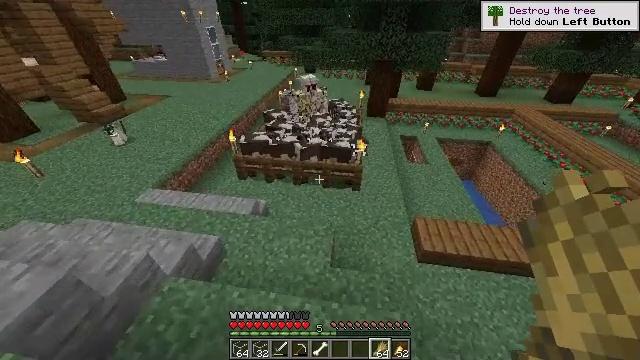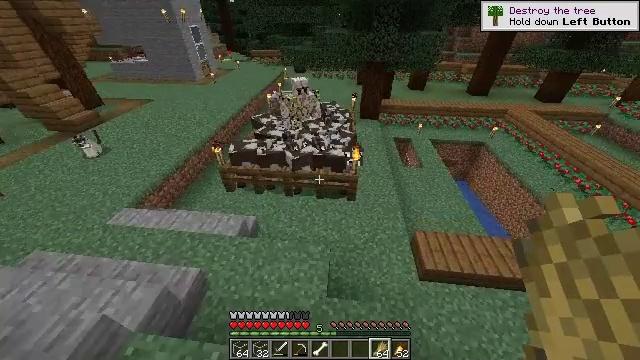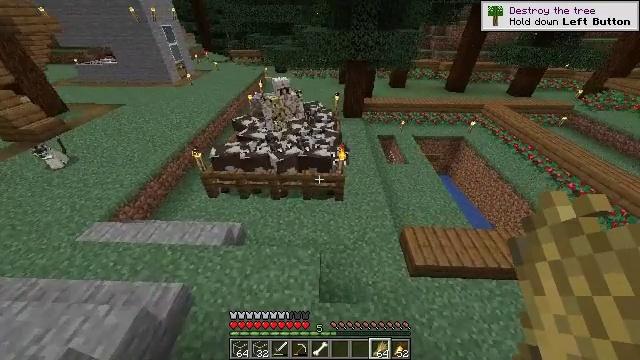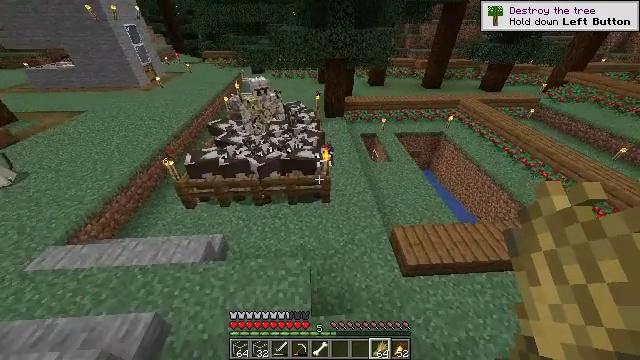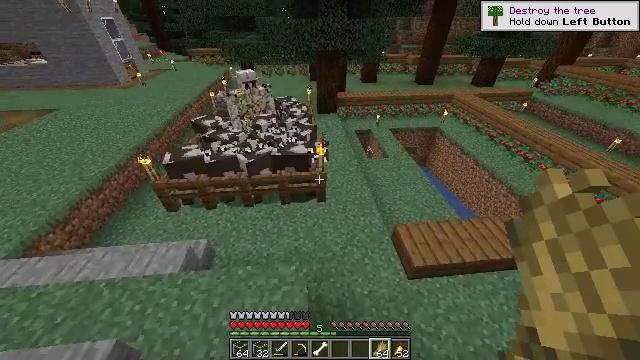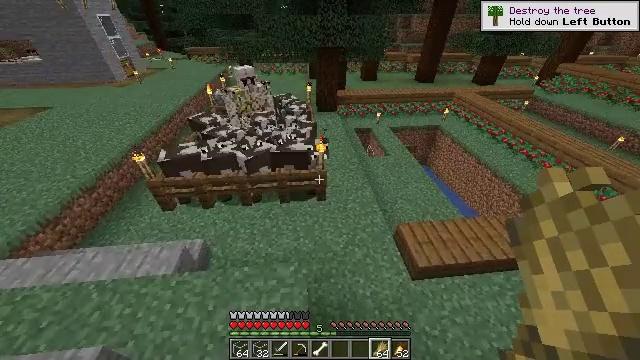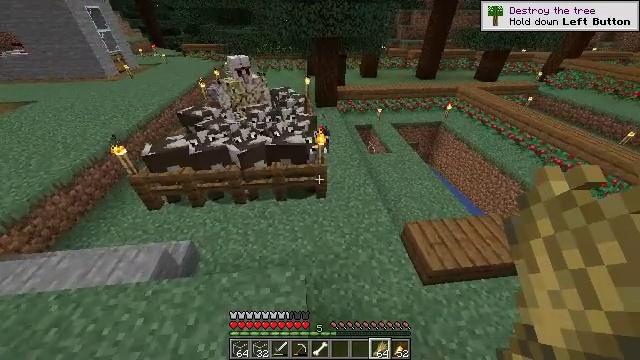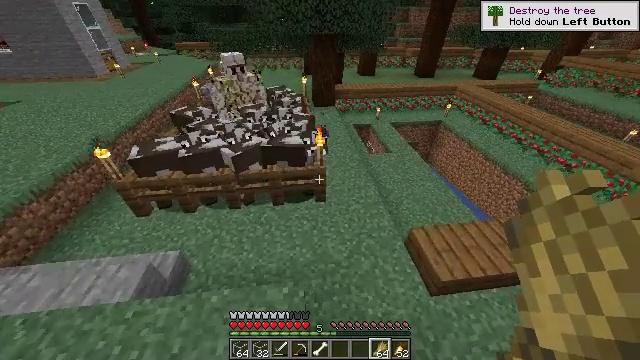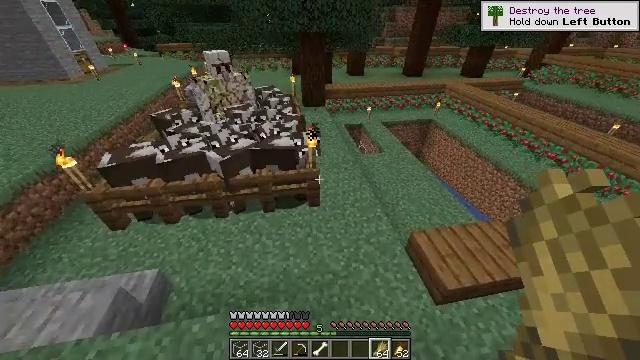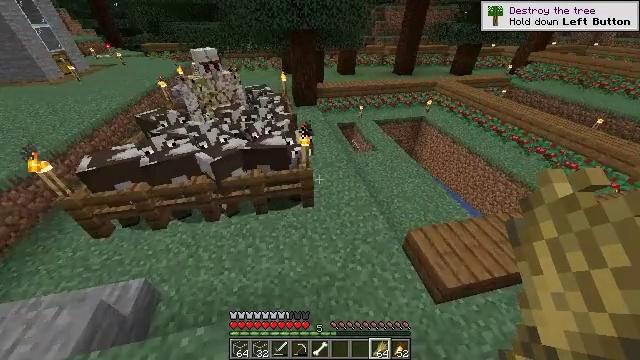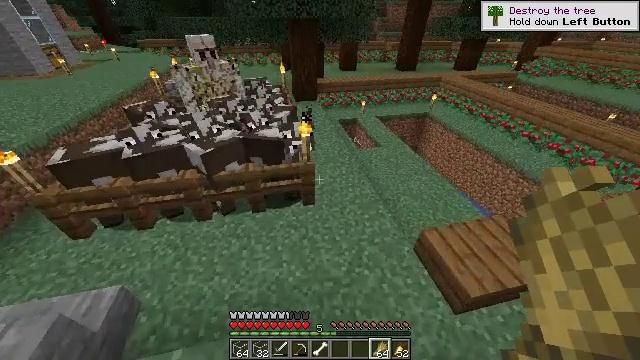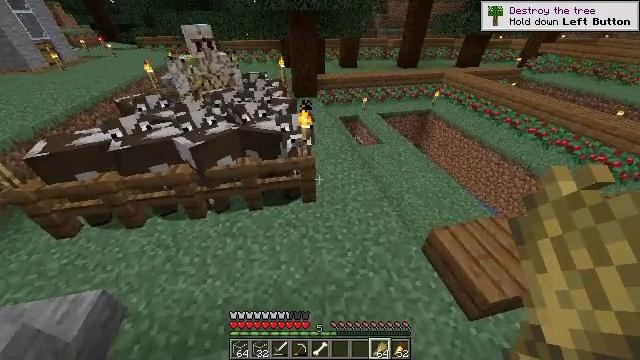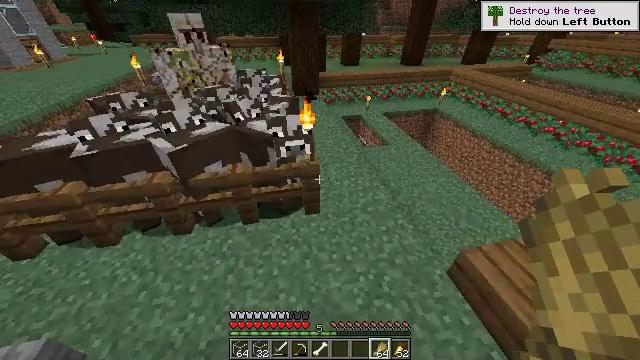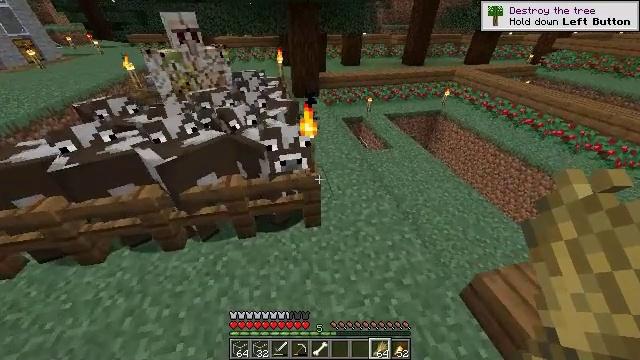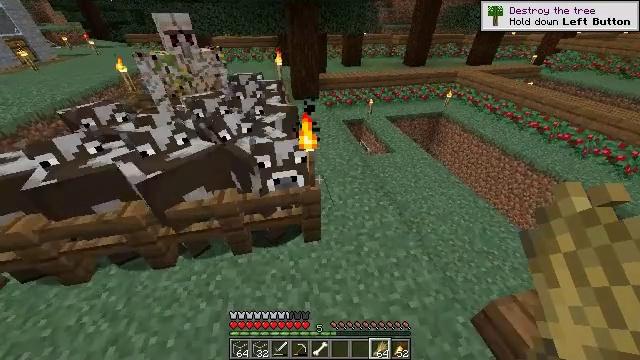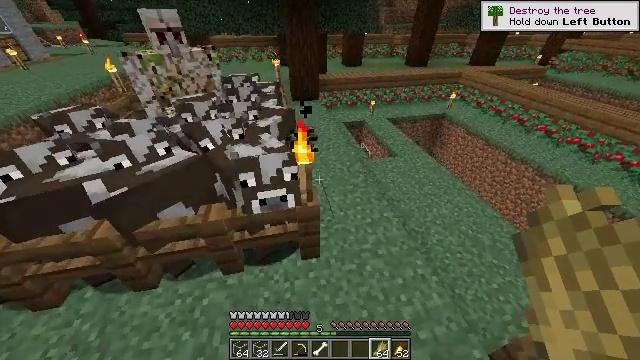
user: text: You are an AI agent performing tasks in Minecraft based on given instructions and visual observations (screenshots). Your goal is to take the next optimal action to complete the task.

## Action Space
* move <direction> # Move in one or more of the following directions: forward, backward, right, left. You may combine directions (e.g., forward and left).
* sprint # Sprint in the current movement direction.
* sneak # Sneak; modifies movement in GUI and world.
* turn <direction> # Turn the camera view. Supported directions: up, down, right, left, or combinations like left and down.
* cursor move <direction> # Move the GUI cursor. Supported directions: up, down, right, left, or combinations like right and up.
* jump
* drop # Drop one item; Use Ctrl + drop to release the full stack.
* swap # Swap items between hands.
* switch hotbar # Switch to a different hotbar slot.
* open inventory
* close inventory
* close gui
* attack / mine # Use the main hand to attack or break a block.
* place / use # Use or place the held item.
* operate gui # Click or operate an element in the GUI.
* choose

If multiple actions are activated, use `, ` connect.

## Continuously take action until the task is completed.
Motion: motion action
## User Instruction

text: Mine the spruce fence.
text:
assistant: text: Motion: move forward, turn right
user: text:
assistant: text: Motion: move forward, turn right
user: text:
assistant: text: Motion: move forward, turn right
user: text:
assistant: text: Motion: move forward, turn right
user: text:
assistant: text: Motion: move forward
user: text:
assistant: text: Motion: move forward
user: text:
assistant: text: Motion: move forward
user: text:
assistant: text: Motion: move forward, turn right
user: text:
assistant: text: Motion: move forward, turn right
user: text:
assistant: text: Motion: move forward
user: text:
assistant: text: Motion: move forward
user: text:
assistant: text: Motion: move forward
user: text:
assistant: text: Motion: move forward
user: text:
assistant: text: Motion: move forward
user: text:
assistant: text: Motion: move forward
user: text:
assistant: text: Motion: move forward
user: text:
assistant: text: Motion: no_op
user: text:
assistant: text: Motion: no_op
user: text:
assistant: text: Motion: no_op
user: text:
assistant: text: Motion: move forward and move right
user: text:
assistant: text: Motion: move forward and move right, turn left
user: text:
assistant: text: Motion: move forward and move right, turn left
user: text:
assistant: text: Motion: move forward and move right, turn left
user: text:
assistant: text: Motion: move forward and move right, turn left
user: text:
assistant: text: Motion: move forward, turn left
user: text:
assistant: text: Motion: turn left
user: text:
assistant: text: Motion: turn left
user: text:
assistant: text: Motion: turn left
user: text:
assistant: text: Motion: no_op
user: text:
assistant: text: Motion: turn up